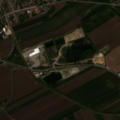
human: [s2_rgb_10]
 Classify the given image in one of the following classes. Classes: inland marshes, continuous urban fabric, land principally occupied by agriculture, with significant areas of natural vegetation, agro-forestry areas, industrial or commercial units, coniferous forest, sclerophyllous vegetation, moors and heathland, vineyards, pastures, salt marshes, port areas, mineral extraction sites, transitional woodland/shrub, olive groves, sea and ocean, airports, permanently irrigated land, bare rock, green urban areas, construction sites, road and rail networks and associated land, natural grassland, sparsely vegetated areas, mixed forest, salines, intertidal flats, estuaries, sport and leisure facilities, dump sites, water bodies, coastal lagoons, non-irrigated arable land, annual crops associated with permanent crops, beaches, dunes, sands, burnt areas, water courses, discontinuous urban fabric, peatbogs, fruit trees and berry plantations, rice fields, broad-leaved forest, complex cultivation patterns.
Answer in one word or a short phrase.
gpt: discontinuous urban fabric, industrial or commercial units, non-irrigated arable land